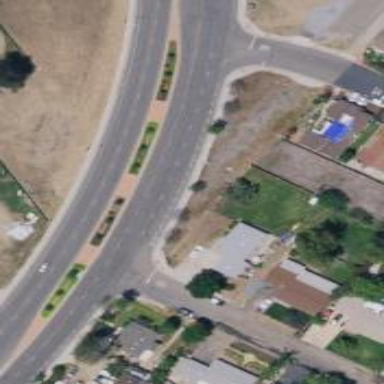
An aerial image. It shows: Secondary road with separate asphalt sidewalk.